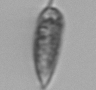
Label: Prorocentrum_triestinum